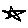
Label: star